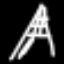
Label: The Eiffel Tower